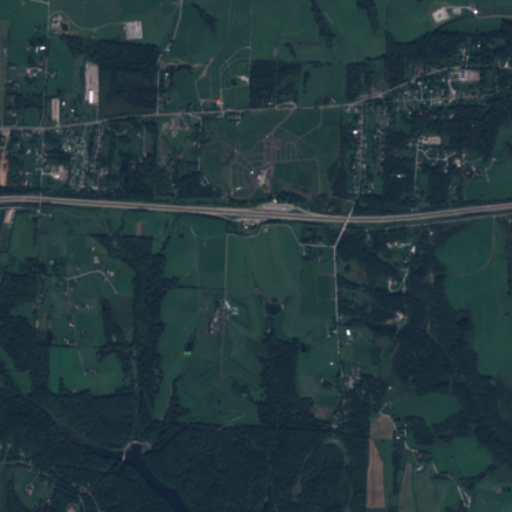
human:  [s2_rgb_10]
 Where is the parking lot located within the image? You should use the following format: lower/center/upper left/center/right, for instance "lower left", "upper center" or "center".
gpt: The parking lot is located in the center of the image.
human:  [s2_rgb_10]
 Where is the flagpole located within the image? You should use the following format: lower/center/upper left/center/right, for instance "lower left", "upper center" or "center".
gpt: The flagpole is located in the center of the image.
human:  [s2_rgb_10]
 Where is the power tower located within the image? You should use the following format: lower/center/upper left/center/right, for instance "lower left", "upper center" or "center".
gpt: There is no power tower in the image.